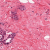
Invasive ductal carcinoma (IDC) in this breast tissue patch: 0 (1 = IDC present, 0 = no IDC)